Question: I recently saw <URL>. I tried it and it works fine.
I want to write a program that will accomplish the same result, using a GUI. see image-

Specifically, i want the c# equivalent of:
'''
Copy \B SrcImage + SrcArchive Result
'''
where 'SrcImage', 'SrcArchive' and 'Result' are strings pointing to three files.
Does anyone know what I can do?
UPDATE #1:
I tried this:
'''
//Writing a batch file containing the desired code in batch file
//language, and running it from a c# form.
string BackSlashB = "-b";
string lines = "@echo off
copy "+ BackSlashB +" " + SrcJpg + " + " + SrcRar + " " + Destfile + "
pause";
MessageBox.Show(lines);
System.IO.StreamWriter batchfile = new System.IO.StreamWriter("c:\temp.bat");
batchfile.WriteLine(lines);
batchfile.Close();
System.Diagnostics.Process.Start("c:\temp.bat");
'''
A console window opens up and then disappears before i can read it's contents...
Any ideas?
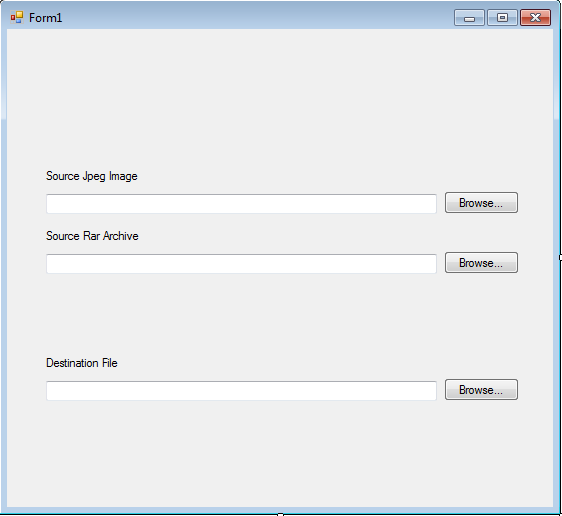
Answer: Alright, I finally got it to work.
The problem was with the
escape. for some odd reason, it has to be
, or else the batch file will contain the code in one line.
Also, I had to add apostrophes around each file name.
Finally, i removed the pause and debug box, replacing them with a "check if file exists" in order to give the user a message that the task was completed.
Entire Code:
'''
string lines = "@echo off" + "
copy /b " + """ + SrcJpg + """ + " + " + """ + SrcRar + """ + " " + """ + Destfile + """;
//MessageBox.Show(lines);
System.IO.StreamWriter batchfile = new System.IO.StreamWriter("c:\temp.bat");
batchfile.WriteLine(lines);
batchfile.Close();
System.Diagnostics.Process.Start("c:\temp.bat");
if (File.Exists(Destfile))
{
MessageBox.Show("File Created!");
}
'''